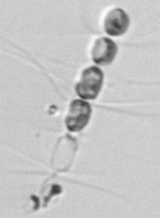
Label: Chaetoceros